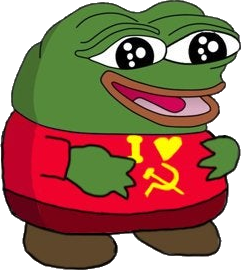
Label: 5_Pepe